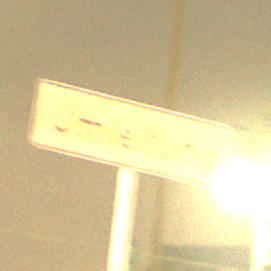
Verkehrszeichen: Umleitungsankuendigung
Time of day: Night
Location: Outdoor (Urban)
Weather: Overcast
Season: NotSpecified
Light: Artificial